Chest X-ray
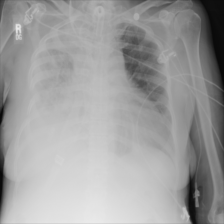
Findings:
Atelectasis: positive
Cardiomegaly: negative
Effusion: negative
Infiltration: negative
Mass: negative
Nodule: negative
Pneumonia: negative
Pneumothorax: negative
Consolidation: negative
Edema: negative
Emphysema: negative
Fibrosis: negative
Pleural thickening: negative
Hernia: negative